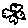
Label: bird